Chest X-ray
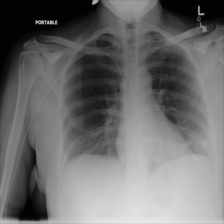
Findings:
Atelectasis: negative
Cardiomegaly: negative
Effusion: negative
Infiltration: positive
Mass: negative
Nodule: negative
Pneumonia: negative
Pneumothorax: negative
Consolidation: positive
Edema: negative
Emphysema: negative
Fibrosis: negative
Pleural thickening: negative
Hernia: negative